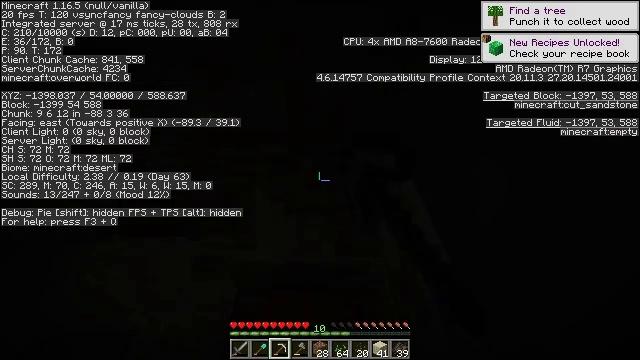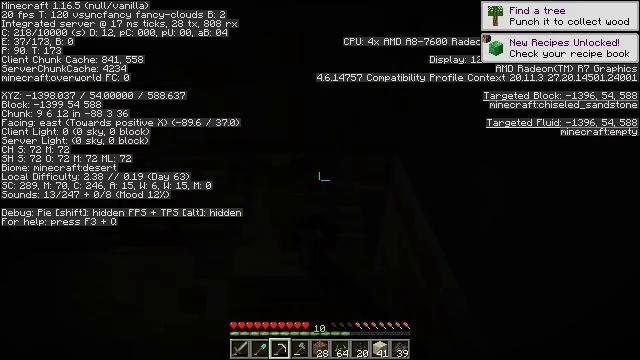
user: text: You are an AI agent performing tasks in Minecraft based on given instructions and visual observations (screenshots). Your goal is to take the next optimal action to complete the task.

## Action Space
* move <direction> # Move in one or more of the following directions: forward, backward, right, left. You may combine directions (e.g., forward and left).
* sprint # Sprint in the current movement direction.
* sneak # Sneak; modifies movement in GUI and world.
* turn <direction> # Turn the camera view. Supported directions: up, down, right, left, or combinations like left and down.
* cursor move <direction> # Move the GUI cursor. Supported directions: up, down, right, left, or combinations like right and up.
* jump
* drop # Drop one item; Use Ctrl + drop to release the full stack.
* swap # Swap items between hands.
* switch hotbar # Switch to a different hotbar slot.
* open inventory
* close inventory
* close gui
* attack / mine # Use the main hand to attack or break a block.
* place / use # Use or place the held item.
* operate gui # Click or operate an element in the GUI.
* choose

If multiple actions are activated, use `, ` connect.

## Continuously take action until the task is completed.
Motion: motion action
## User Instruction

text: Break the chiseled sandstone block.
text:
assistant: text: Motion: turn up, attack / mine
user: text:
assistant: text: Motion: attack / mine